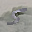
Label: 5